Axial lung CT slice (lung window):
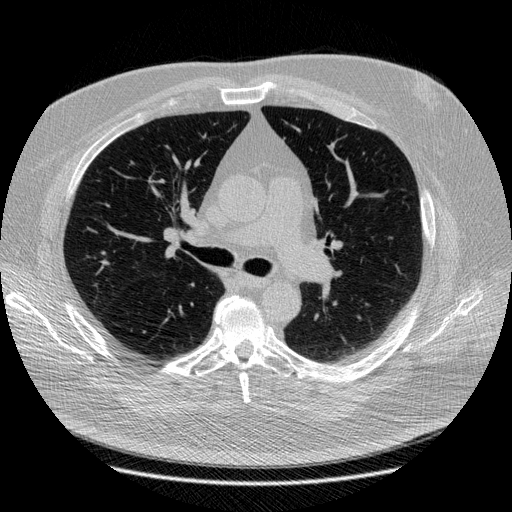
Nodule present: no